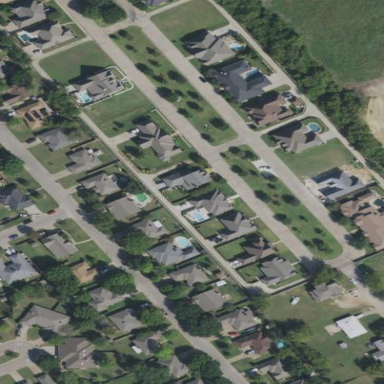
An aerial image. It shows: Residential area consisting of single-family homes.